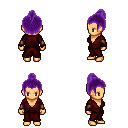
a pixel art fantasy rpg character, female body template, human, tanned skin, red robe, white pants, purple short topknot hairstyle, cloth bracers, four views (front, back, left, right), 2x2 character sprite sheet, small pixel art, hard edges, no anti-aliasing